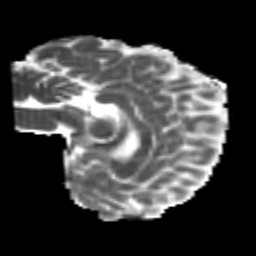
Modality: MD
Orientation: sagittal
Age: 26
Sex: female
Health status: healthy
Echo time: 0.074 s